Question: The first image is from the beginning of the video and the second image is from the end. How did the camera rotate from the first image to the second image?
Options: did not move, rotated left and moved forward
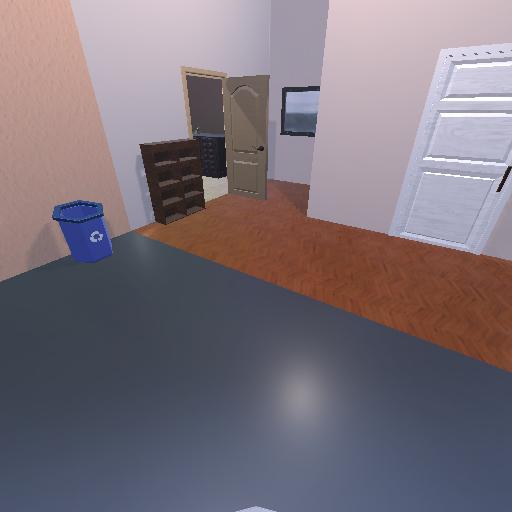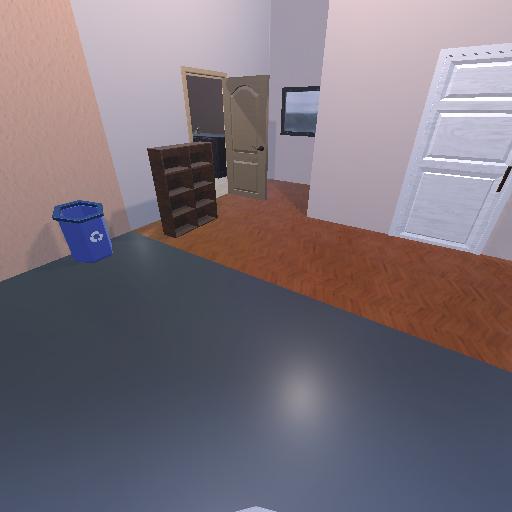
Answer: did not move